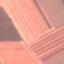
Land use / land cover class: AnnualCrop